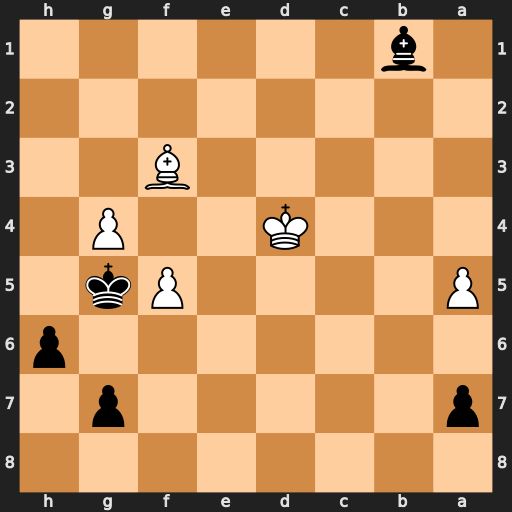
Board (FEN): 8/p5p1/7p/P4Pk1/3K2P1/5B2/8/1b6
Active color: b
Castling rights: -
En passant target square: -
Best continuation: Kf4 Be2 Be4